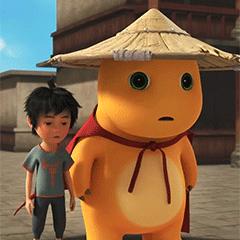
Label: nailong